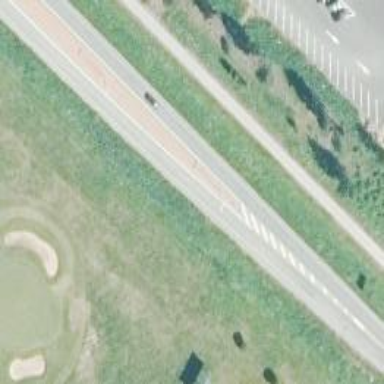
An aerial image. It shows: Asphalt road classified as trunk highway.